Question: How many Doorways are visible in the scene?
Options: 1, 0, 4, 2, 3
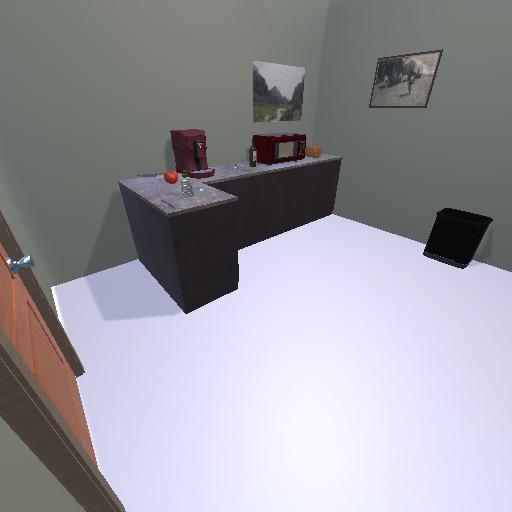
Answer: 1